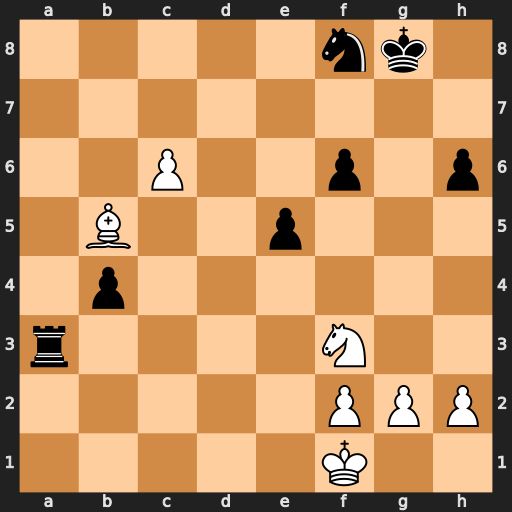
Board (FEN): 5nk1/8/2P2p1p/1B2p3/1p6/r4N2/5PPP/5K2
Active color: w
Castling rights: -
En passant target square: -
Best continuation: Bc4+ Kg7 c7 Ra8 Ba6 Ne6 c8=Q Rxc8 Bxc8